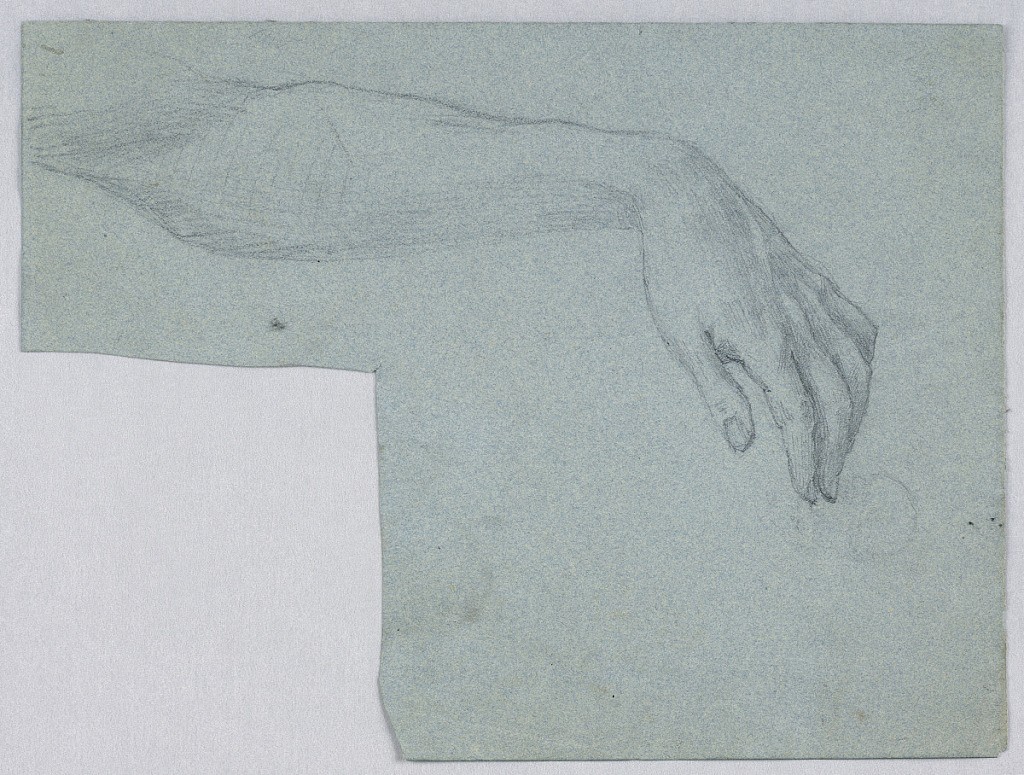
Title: Study of Left Hand
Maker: Francis Augustus Lathrop, American, 1849–1909
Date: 1893–94
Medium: Graphite on blue-grey paper
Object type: Drawing
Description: Study from the model. Left hand of a woman. Shown in profile from the thumb, hanging. The arm is horizontally shown to beyond the elbow.